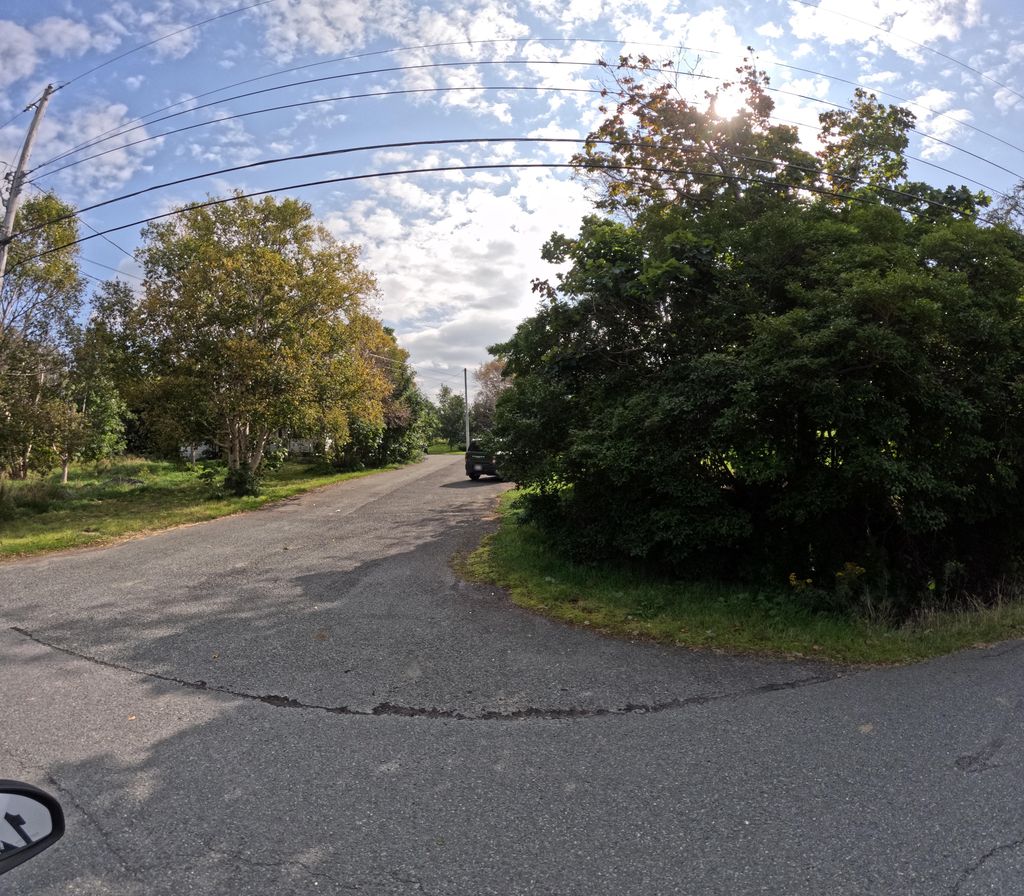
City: st_johns